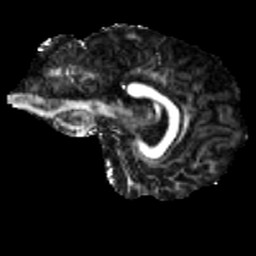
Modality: FA
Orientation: sagittal
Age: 25
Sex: male
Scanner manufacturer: siemens
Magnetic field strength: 3 T
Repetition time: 3.5 s
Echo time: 0.086 s